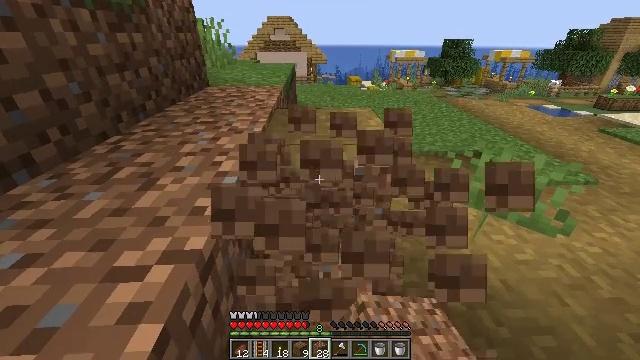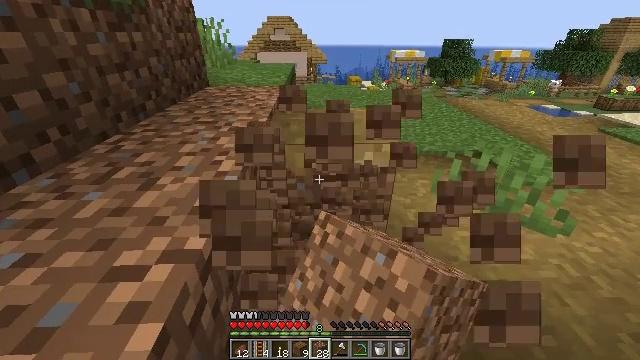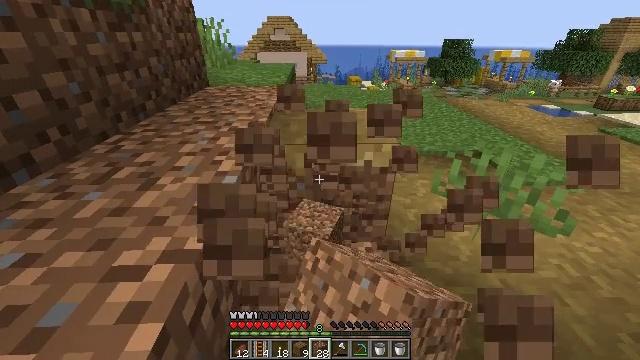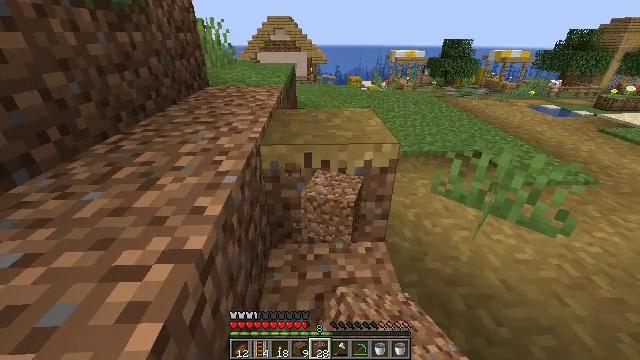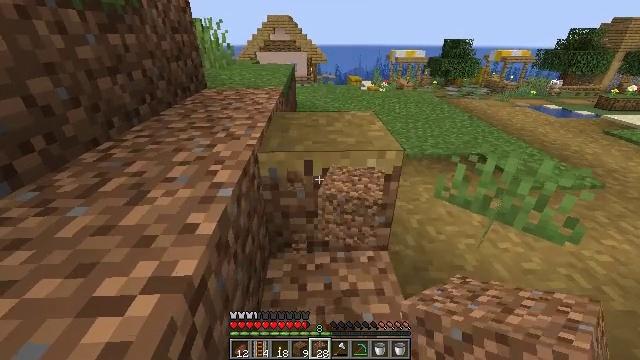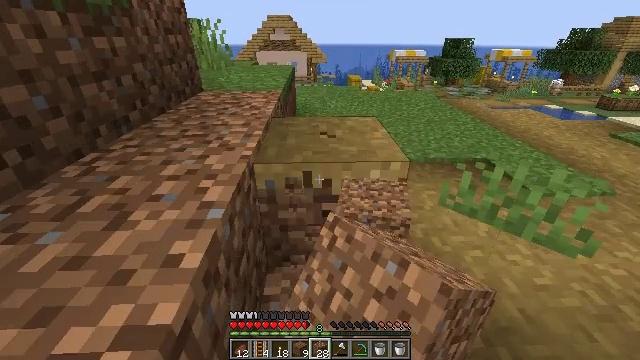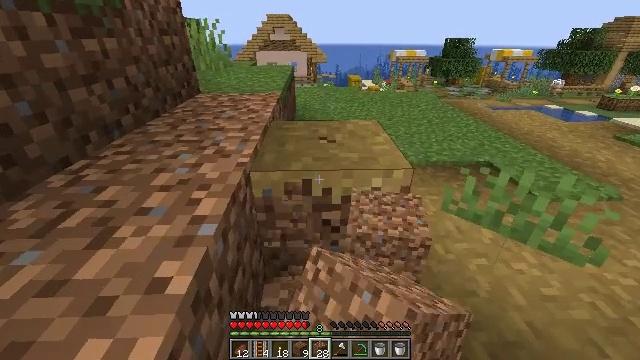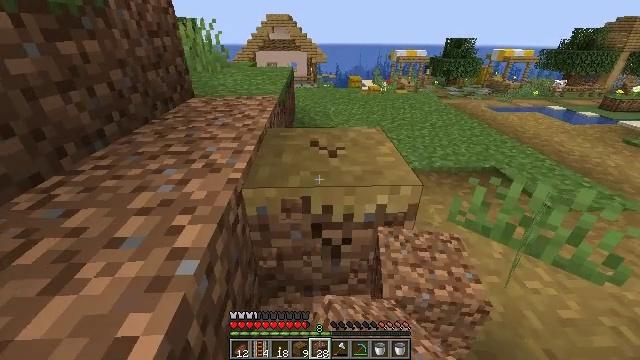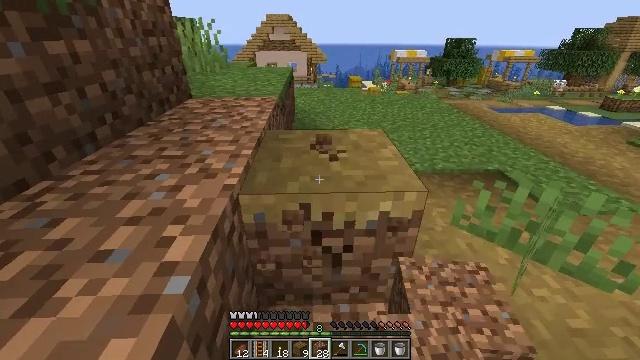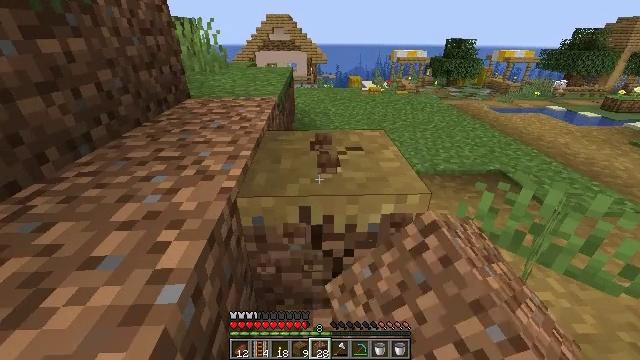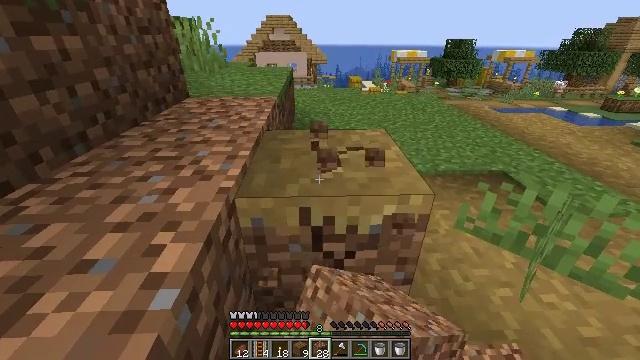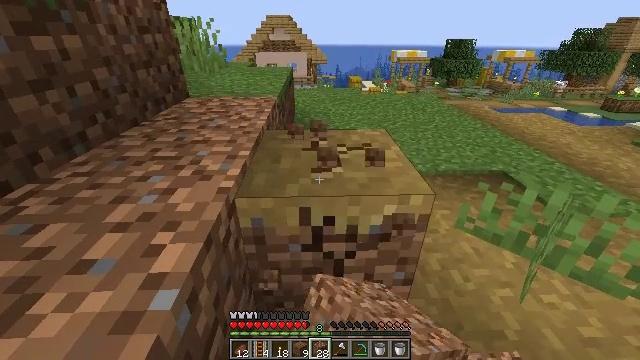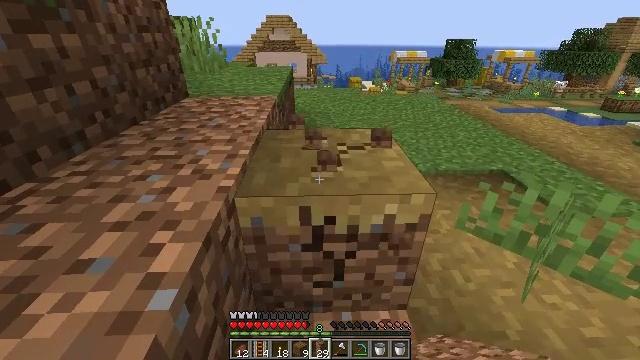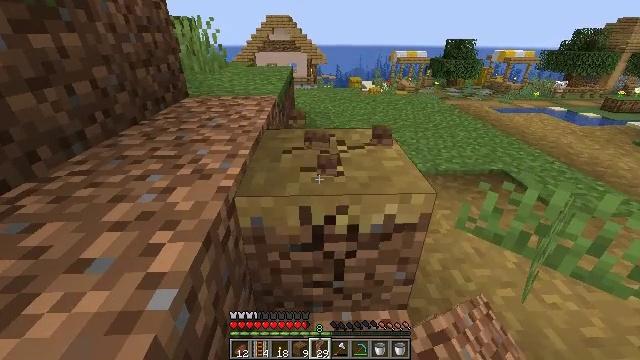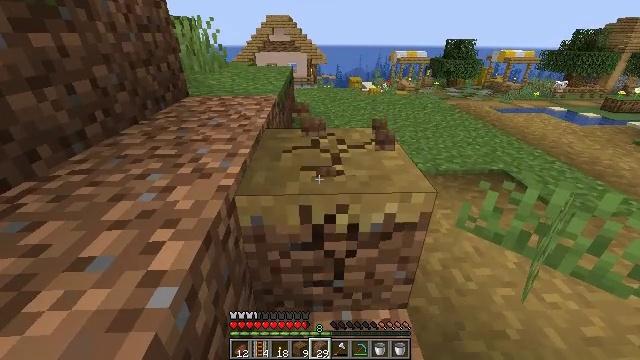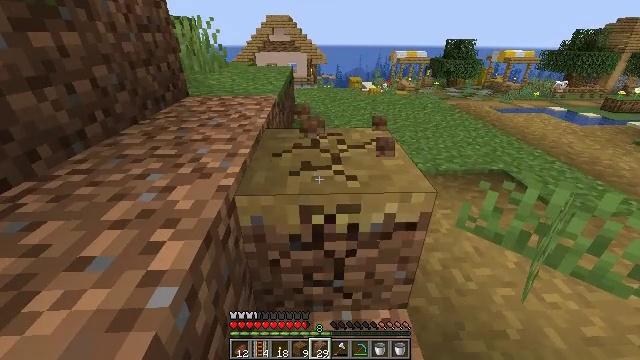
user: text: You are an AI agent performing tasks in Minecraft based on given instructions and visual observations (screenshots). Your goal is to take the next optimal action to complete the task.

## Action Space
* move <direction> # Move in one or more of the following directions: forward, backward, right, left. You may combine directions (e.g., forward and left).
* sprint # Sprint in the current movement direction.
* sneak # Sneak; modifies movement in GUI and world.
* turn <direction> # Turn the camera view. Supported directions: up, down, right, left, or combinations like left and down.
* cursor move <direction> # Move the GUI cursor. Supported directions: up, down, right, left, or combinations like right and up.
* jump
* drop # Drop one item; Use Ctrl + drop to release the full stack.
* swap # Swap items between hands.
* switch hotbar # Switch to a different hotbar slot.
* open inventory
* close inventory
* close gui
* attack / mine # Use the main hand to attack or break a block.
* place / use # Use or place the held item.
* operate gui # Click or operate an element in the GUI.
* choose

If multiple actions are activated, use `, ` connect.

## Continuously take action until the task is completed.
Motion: motion action
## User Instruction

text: Reclaim the grass path segment.
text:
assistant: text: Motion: attack / mine
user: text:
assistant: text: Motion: attack / mine
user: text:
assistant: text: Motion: attack / mine
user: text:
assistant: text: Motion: move forward, attack / mine
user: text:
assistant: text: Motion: move forward, attack / mine
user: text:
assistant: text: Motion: move forward, attack / mine
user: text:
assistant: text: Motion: attack / mine
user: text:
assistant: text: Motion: attack / mine
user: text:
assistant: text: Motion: attack / mine
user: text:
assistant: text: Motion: attack / mine
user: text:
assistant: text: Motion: attack / mine
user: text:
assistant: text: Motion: attack / mine
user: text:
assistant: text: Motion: attack / mine
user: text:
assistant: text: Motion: attack / mine
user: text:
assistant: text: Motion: attack / mine
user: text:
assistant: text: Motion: attack / mine
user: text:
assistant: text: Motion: attack / mine
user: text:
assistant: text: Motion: attack / mine
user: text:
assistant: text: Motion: attack / mine
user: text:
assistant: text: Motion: move forward, attack / mine
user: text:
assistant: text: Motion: move forward, attack / mine
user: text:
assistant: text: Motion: move forward, attack / mine
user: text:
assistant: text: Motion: move forward, attack / mine
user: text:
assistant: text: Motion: move forward
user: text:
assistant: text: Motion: move forward
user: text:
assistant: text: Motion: move forward, turn right and down
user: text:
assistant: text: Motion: move forward and move left, turn right and down
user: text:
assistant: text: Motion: move forward and move left, turn right and down
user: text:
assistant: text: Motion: move forward and move left, turn right and down
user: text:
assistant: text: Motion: move forward and move left